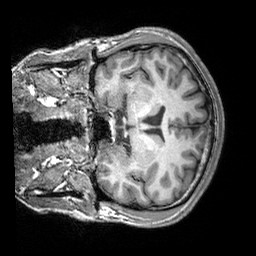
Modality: T1w
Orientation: coronal
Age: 21
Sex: male
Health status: healthy
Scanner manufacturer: siemens
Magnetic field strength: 3 T
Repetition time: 2.3 s
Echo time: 0.00303 s